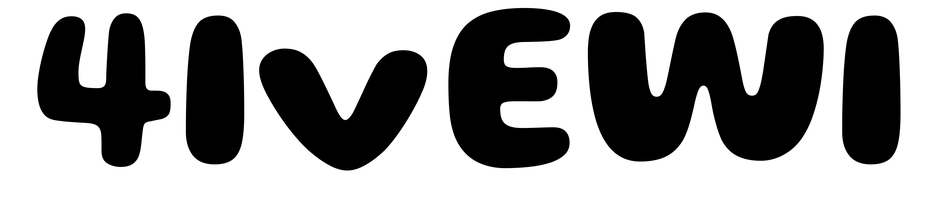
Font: Gluten_Bold